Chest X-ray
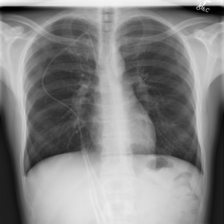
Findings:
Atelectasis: negative
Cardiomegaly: negative
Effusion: negative
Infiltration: negative
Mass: negative
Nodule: negative
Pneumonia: negative
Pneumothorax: negative
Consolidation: negative
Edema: negative
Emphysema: negative
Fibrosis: negative
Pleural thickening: negative
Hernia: negative